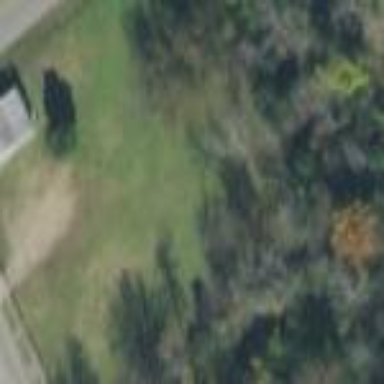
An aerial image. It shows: Grassy plot in zoning area.